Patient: sex M, age 46
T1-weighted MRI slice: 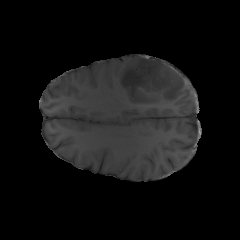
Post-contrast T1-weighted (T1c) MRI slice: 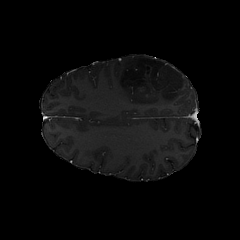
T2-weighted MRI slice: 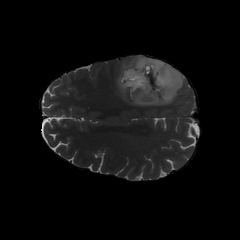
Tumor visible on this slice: yes
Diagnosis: Astrocytoma, IDH-mutant
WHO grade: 3